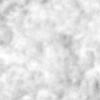
Label: no_change